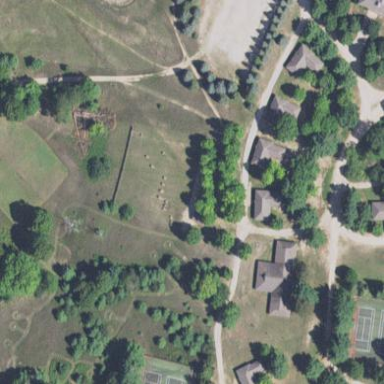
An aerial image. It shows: Archery pitch used for leisure and sports.